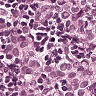
Metastatic tissue present: yes